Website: walmart
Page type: billing-address
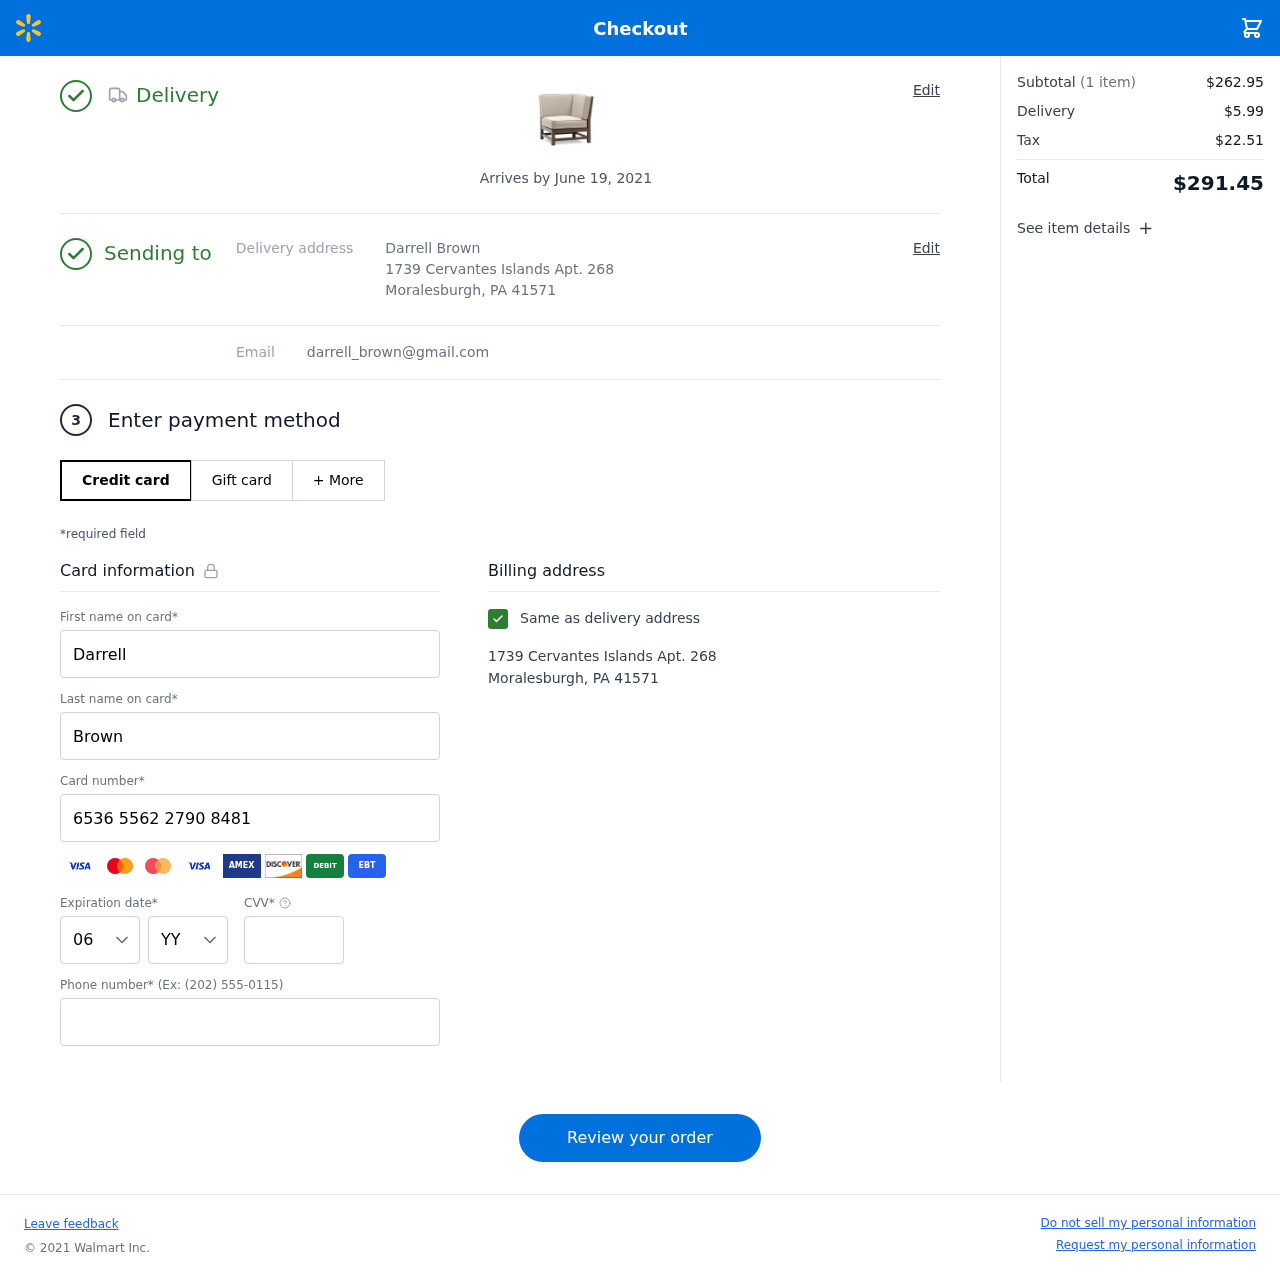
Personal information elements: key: PII_CARD_CVV
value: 192
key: PII_CARD_EXPIRY_MONTH
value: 06
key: PII_CARD_EXPIRY_YEAR
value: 26
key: PII_CARD_NUMBER
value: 6536 5562 2790 8481
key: PII_EMAIL
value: darrell_brown@gmail.com
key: PII_FIRSTNAME
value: Darrell
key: PII_FULLNAME
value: Darrell Brown
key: PII_LASTNAME
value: Brown
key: PII_PHONE
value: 8518986783
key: PII_STREET
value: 1739 Cervantes Islands Apt. 268
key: PII_CITY_STATE_ZIP
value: Moralesburgh, PA 41571
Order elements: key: ORDER_DELIVERY_DATE
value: Arrives by June 19, 2021
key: ORDER_NUM_ITEMS
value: (1 item)
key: ORDER_SUBTOTAL
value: $262.95
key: ORDER_SHIPPING_COST
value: $5.99
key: ORDER_TAX
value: $22.51
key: ORDER_TOTAL
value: $291.45